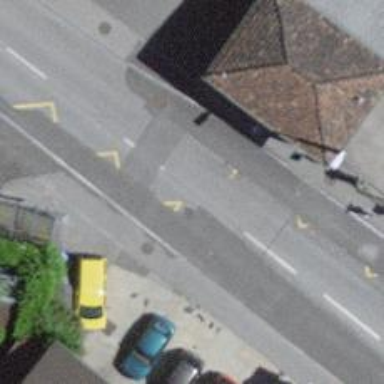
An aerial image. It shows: Public transport stop position.